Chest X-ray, PA view. Patient: 51 years old, sex M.
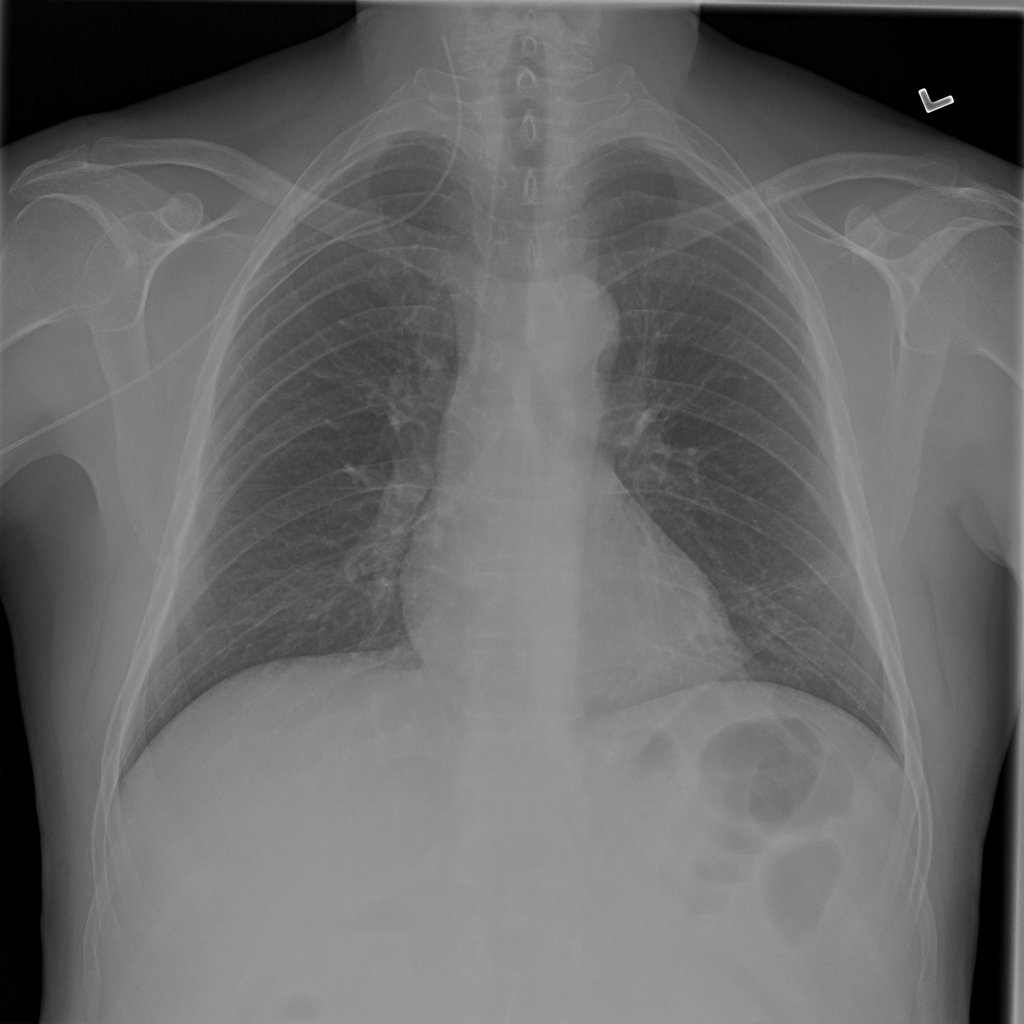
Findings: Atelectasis